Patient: sex F, age 33
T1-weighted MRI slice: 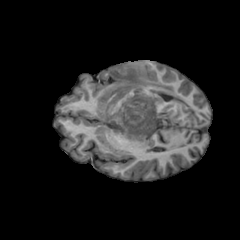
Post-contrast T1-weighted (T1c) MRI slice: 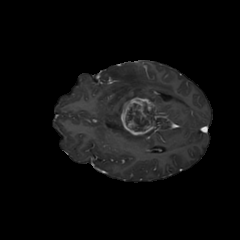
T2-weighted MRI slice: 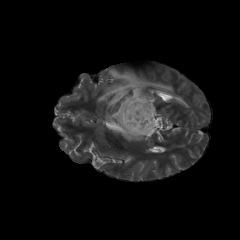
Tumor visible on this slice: yes
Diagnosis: Glioblastoma, IDH-wildtype
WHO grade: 4